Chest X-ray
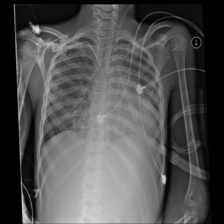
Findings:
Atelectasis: negative
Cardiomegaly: negative
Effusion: negative
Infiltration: negative
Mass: negative
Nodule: negative
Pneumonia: negative
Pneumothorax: negative
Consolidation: negative
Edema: negative
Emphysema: negative
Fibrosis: negative
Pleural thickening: negative
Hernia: negative